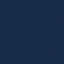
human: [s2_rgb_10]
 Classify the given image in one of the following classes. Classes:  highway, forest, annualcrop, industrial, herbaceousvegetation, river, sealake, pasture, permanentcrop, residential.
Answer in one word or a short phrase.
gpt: SeaLake